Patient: sex M, age 35
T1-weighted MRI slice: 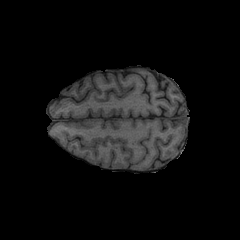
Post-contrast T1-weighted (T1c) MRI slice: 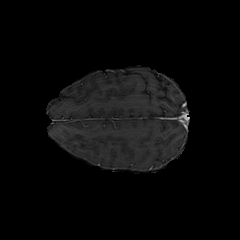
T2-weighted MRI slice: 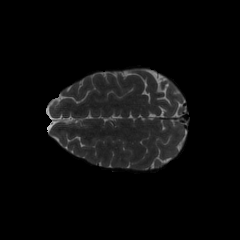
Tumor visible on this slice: no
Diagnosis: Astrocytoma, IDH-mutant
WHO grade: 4